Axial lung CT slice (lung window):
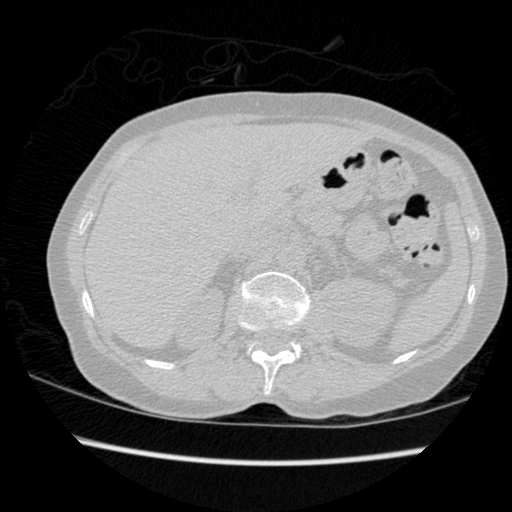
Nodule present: no